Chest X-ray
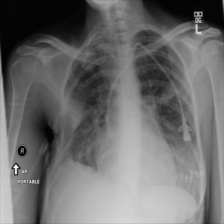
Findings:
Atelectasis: negative
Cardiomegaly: negative
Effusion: positive
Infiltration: positive
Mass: negative
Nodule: negative
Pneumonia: negative
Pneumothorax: negative
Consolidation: negative
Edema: negative
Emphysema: negative
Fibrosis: positive
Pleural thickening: negative
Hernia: negative